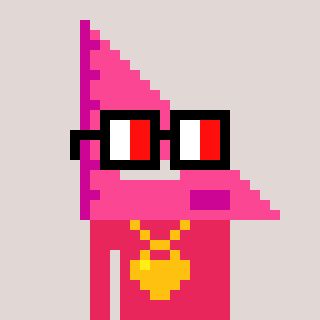
a pixel art character with square glasses with black frames and red eyes, a squadron ruler-shaped head and a redpinkish-colored body on a warm background